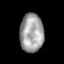
Tissue: prostate
Cell type: Epithelial cells
Senescence score: 0.3226
Nuclear area (px): 893
Mean DAPI intensity: 160.532